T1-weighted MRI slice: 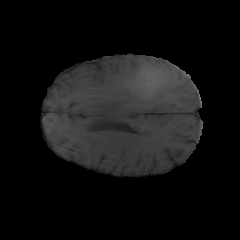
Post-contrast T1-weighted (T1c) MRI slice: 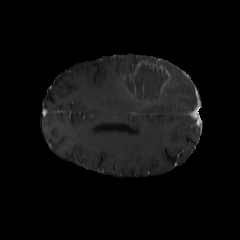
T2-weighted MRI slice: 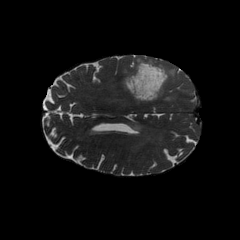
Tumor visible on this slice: yes